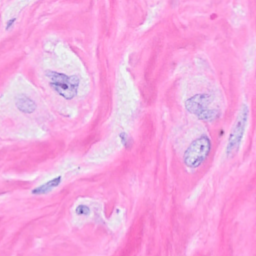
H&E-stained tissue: Breast